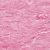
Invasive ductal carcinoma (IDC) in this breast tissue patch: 0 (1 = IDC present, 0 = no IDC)